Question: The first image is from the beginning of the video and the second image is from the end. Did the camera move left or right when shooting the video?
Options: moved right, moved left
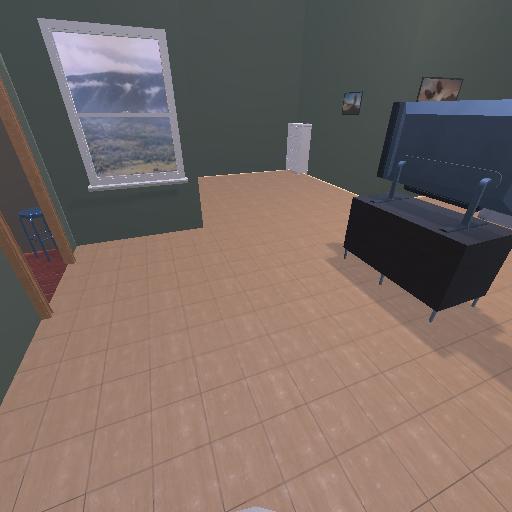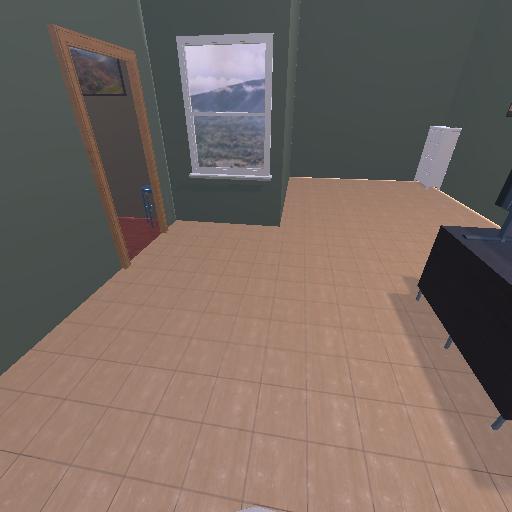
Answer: moved right